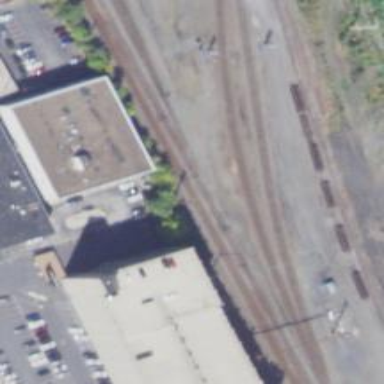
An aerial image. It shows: Rail spur service.